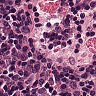
Metastatic tissue present: no